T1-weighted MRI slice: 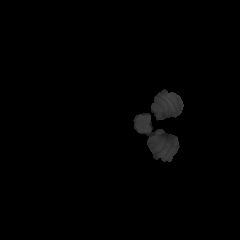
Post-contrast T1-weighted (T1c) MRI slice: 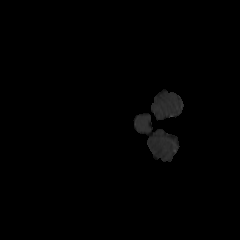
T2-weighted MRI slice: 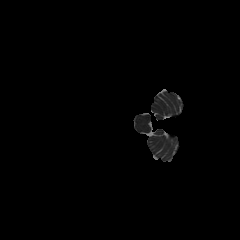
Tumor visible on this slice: no